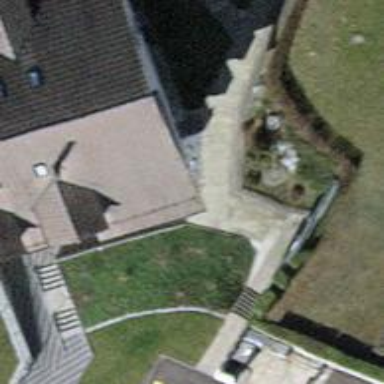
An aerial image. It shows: Road with steps.